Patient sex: F
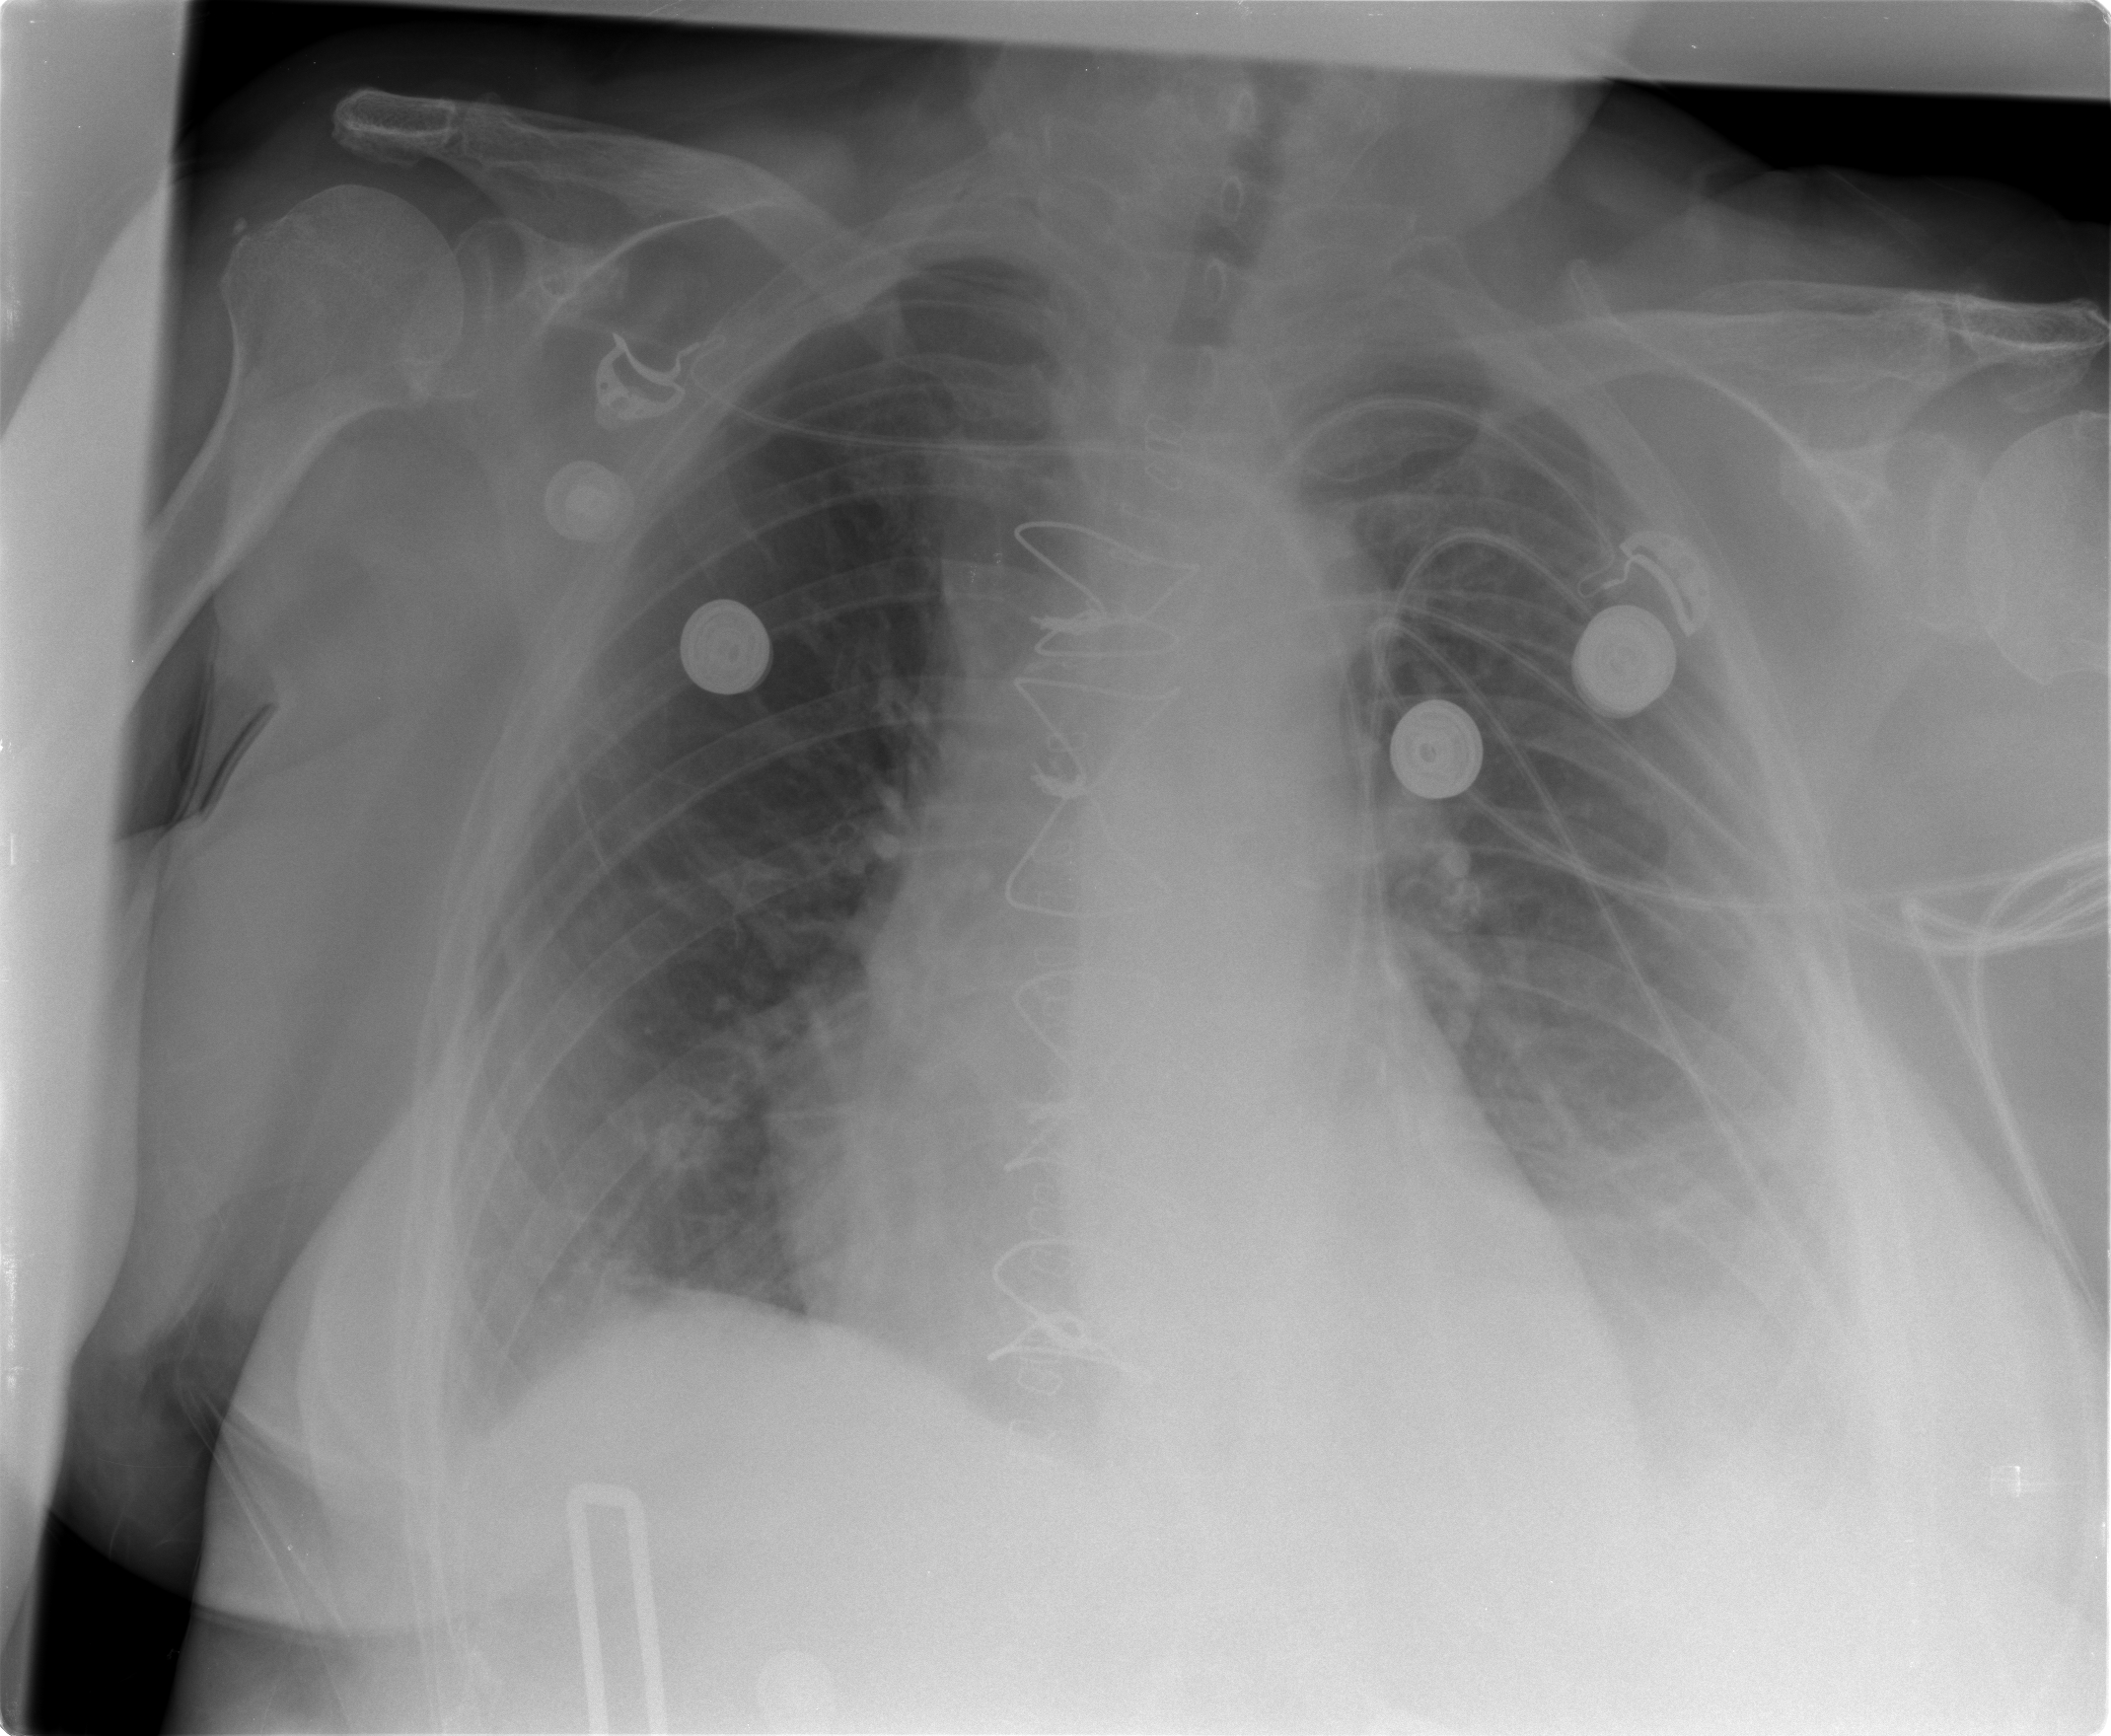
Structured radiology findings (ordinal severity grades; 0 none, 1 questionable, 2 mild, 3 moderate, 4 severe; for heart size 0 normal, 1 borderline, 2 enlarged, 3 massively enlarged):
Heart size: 1
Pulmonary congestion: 2
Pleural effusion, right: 2
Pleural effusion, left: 3
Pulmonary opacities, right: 2
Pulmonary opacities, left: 0
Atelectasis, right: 2
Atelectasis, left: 2